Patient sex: F
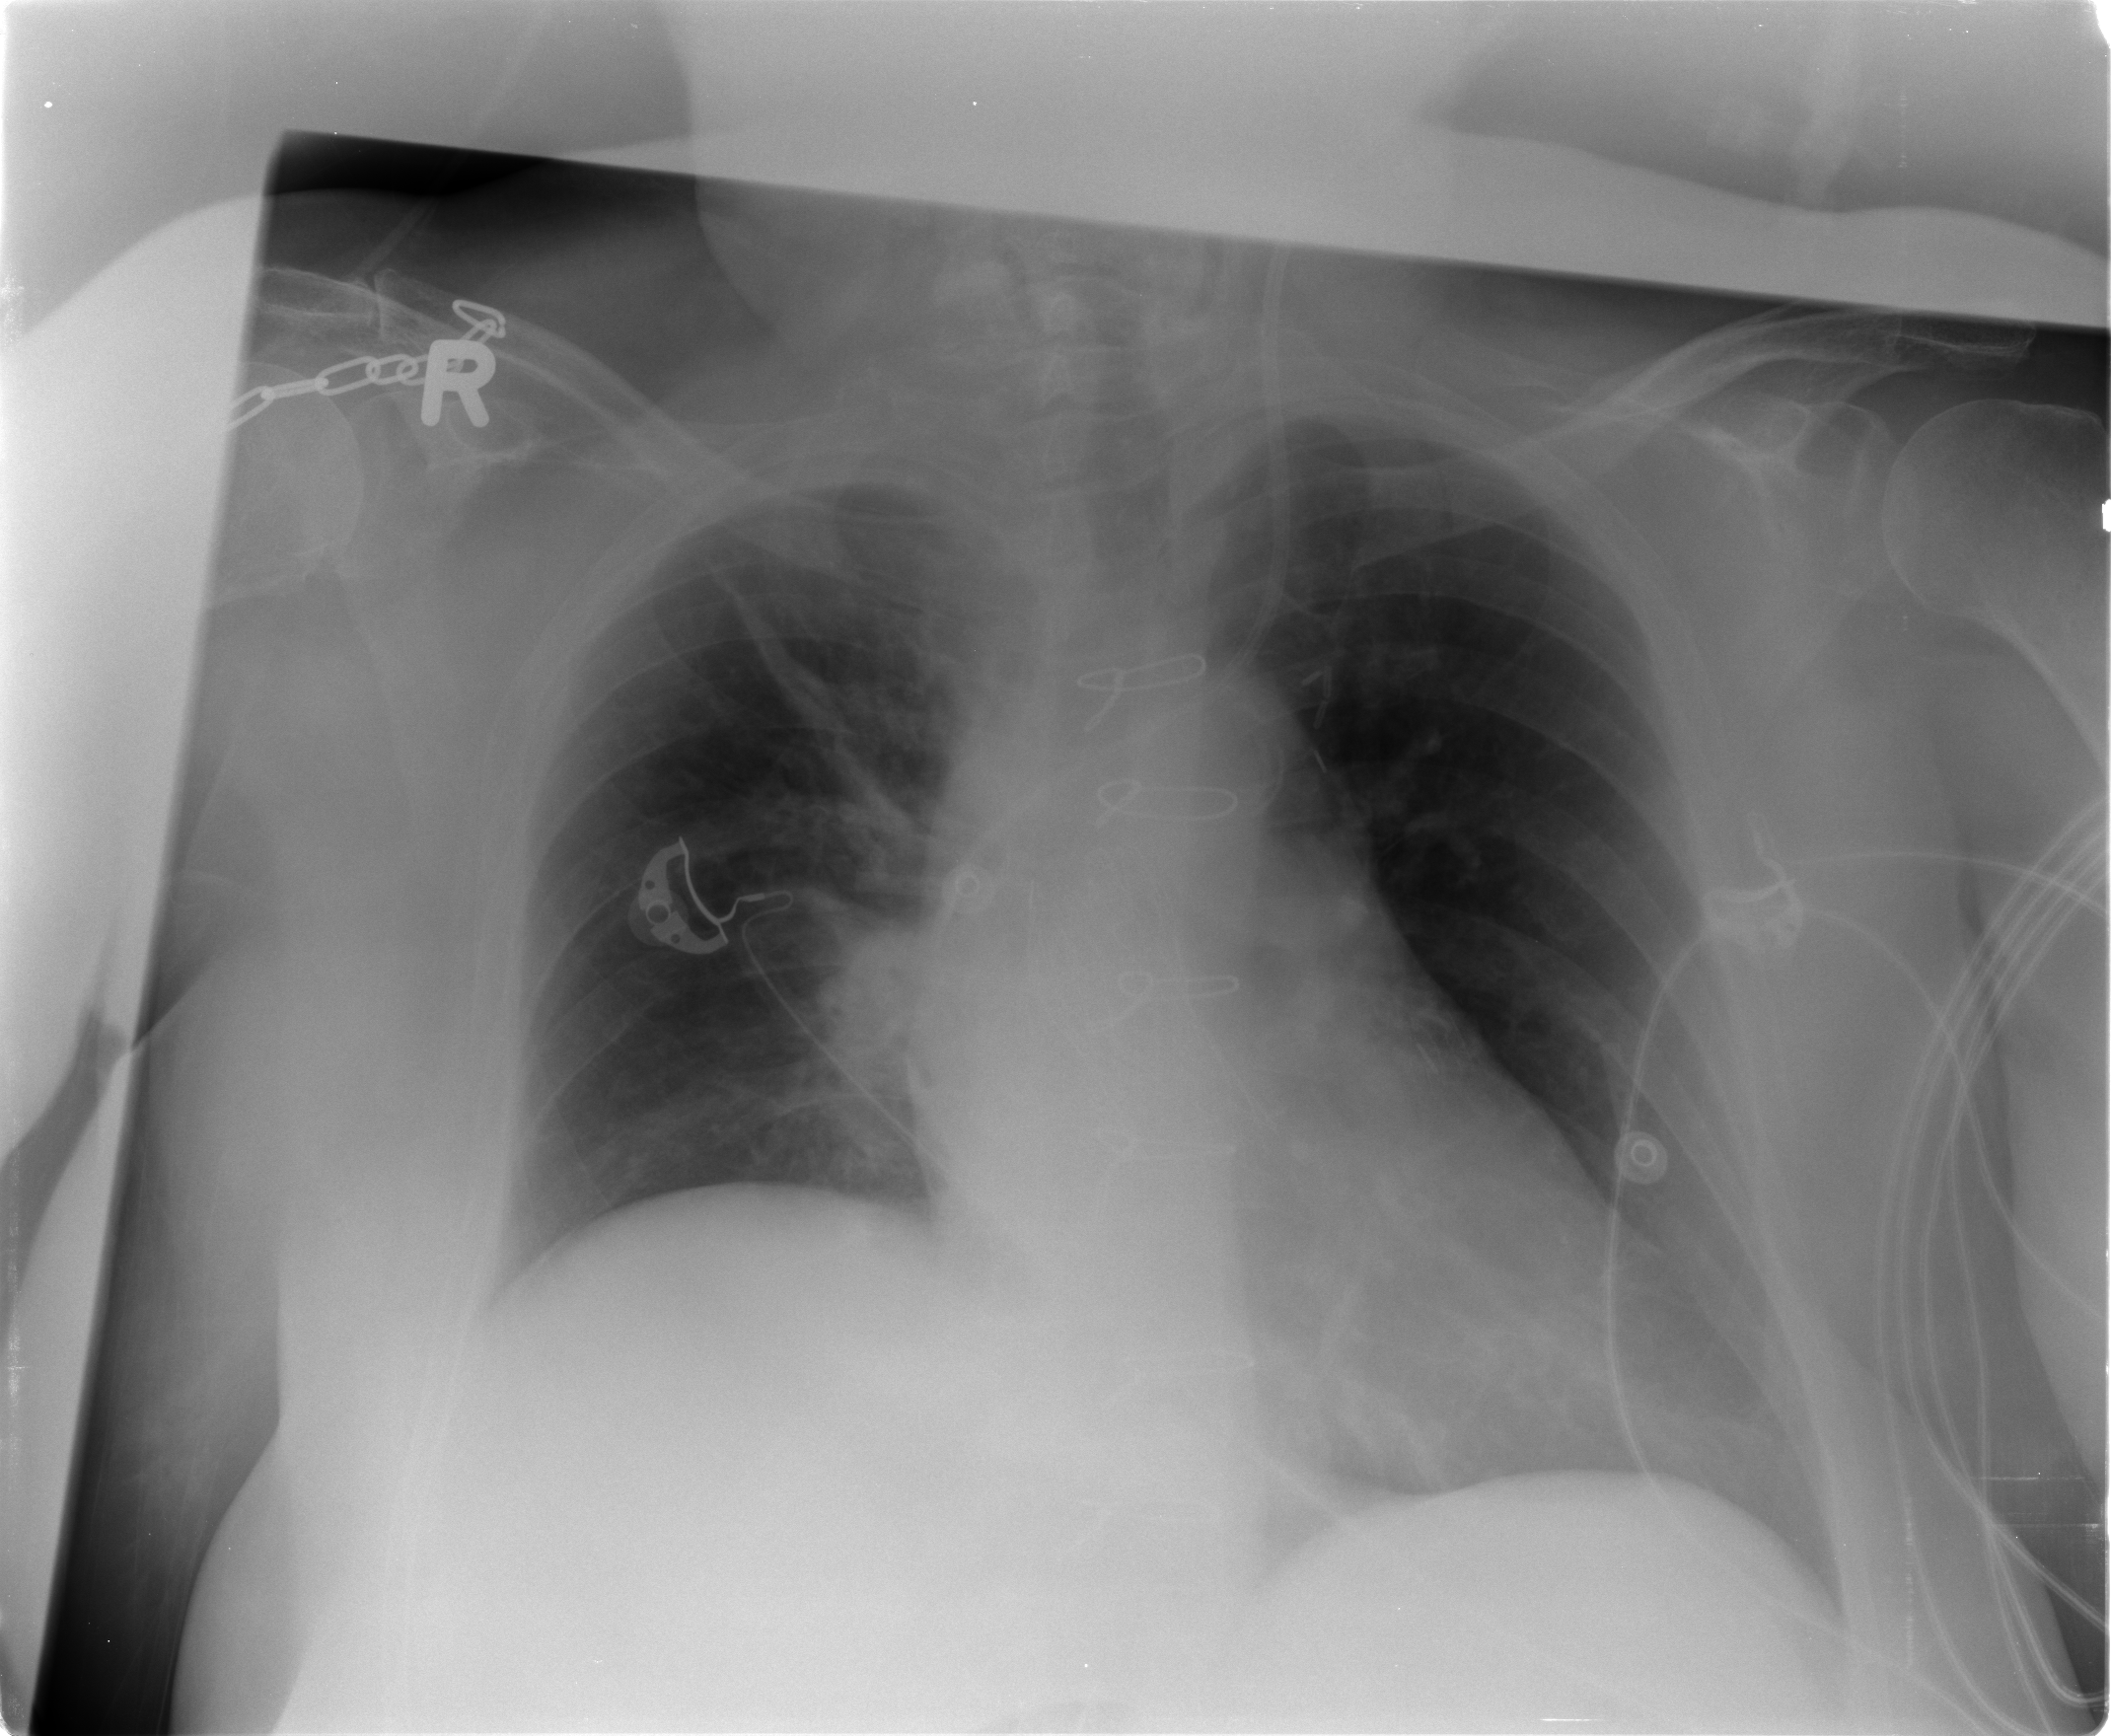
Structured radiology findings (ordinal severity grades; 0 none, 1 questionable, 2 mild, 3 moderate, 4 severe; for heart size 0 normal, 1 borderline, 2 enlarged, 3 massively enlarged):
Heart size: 0
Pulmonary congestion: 1
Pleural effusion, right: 0
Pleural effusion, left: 0
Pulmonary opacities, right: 0
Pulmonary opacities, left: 0
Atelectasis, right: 1
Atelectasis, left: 2